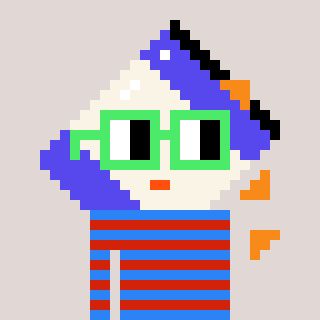
a pixel art character with square light green glasses, a chips-shaped head and a red-colored body on a warm background